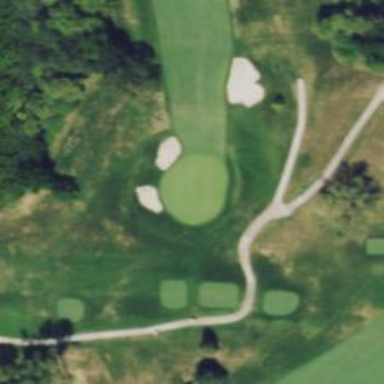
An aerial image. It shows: Golf course.